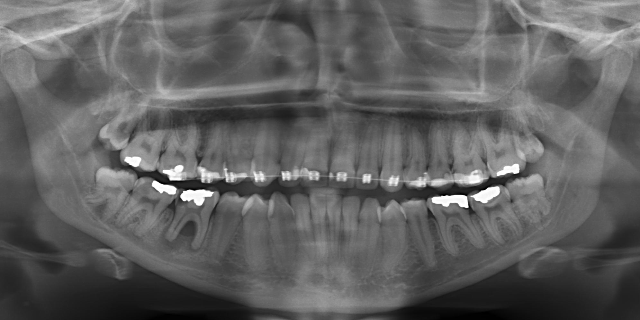
adult